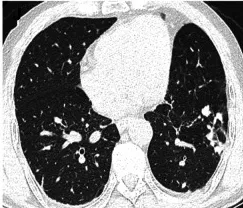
Chest CT scans revealed suspicious tuberculosis foci (I, J). MRI, magnetic resonance imaging; CT, computerized tomography; T1WI, T1-weighted imaging; T2WI, T2-weighted imaging.
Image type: radiology (ct)